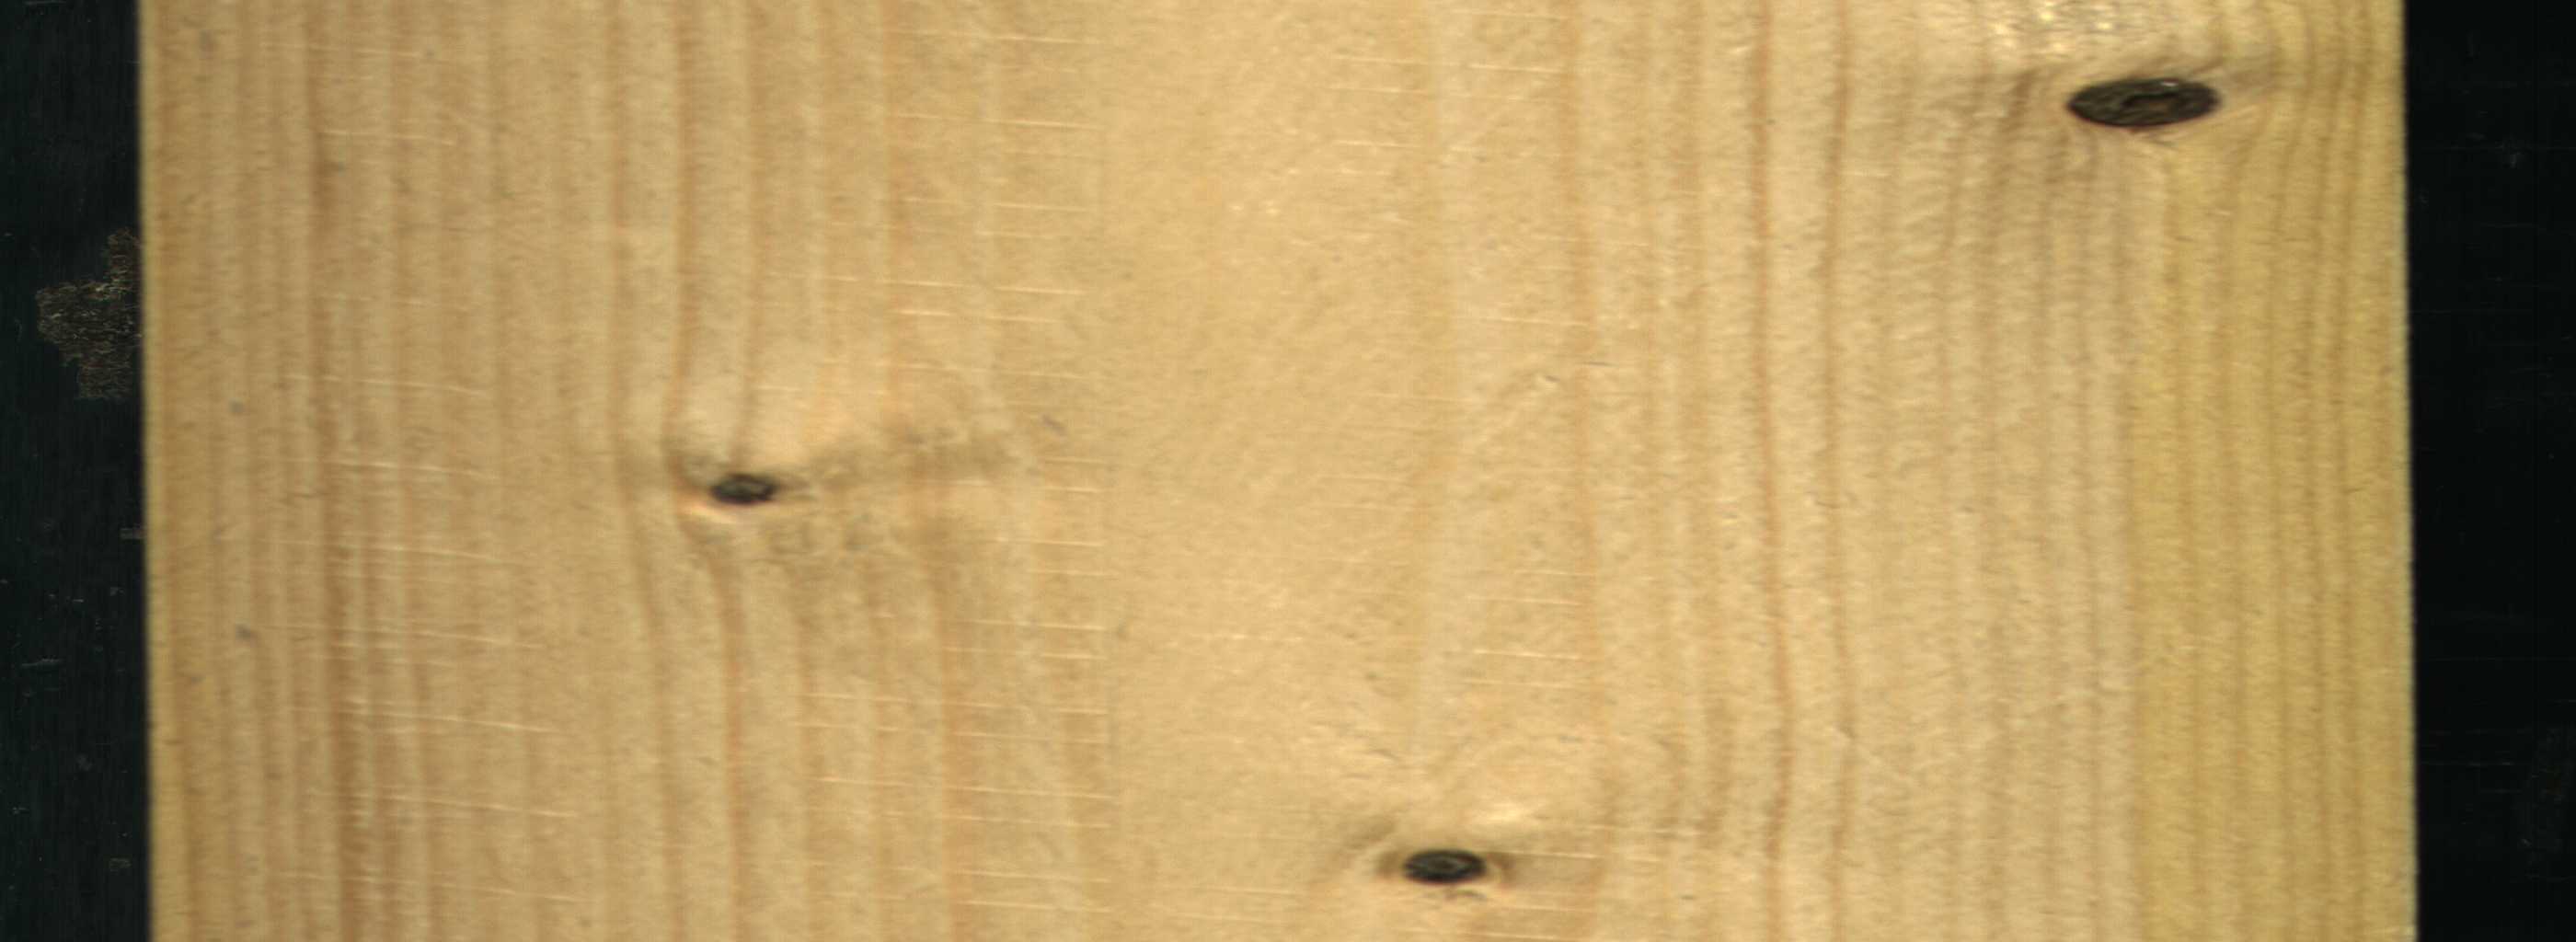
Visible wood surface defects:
Dead_Knot
Dead_Knot
Dead_Knot